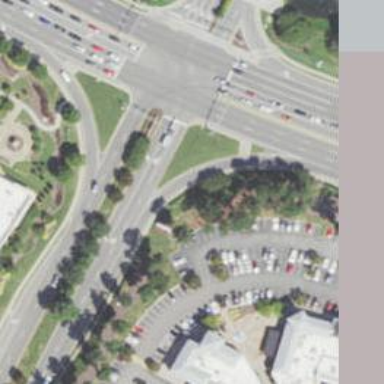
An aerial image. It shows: Asphalt road with primary link designation.